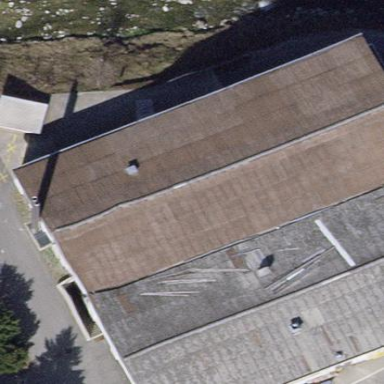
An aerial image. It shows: Industrial building.